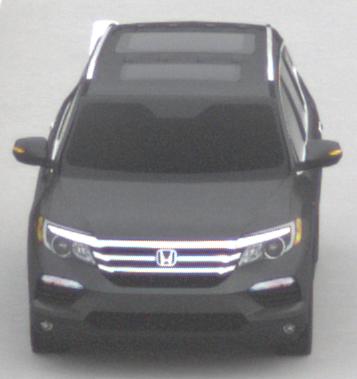
Make: Honda
Model: Pilot
Detailed model: 3
Model produced from: 2015
Model produced until: 2022
Doors: 5
Color: gray
Road condition: dry road
Daytime: morning or afternoon
Contrast: low contrast